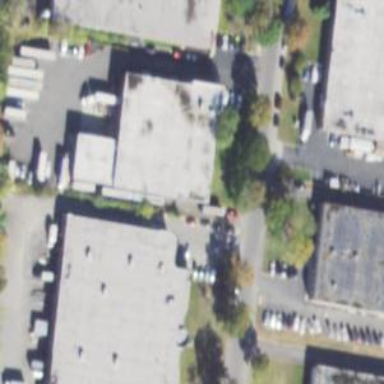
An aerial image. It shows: Commercial building.